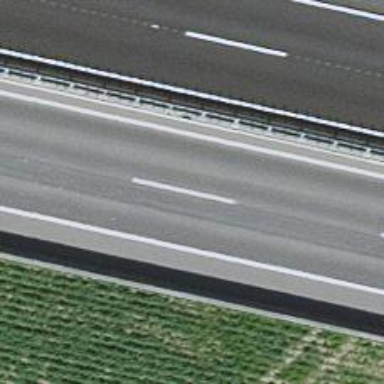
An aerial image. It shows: Viaduct bridge over motorway with asphalt surface.